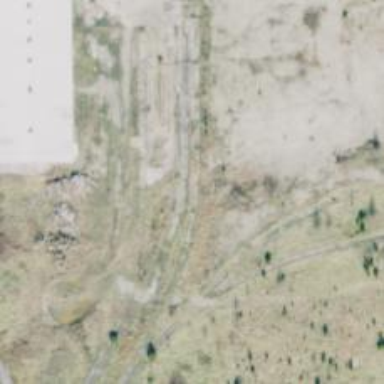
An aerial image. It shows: Disused railway spur service.